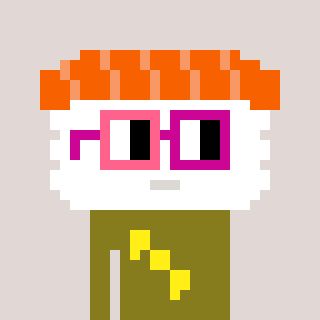
a pixel art character with square pink and red glasses, a nigiri-shaped head and a gunk-colored body on a warm background